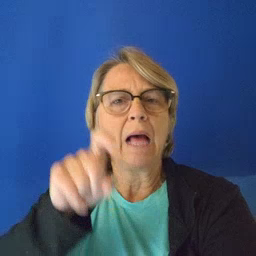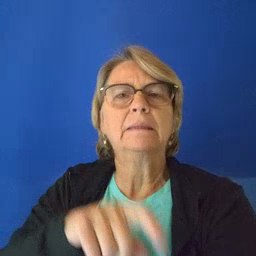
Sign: closet